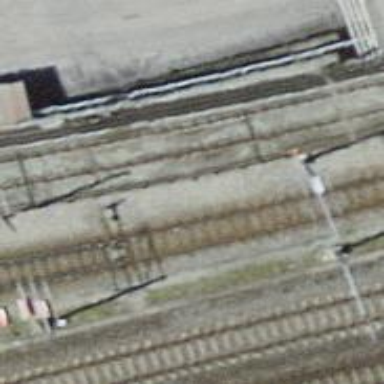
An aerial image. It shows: Railway switch.